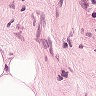
Metastatic tissue present: no